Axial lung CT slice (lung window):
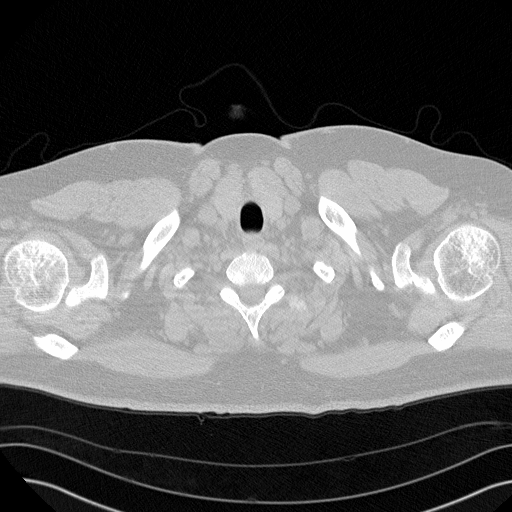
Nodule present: no